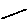
Label: line